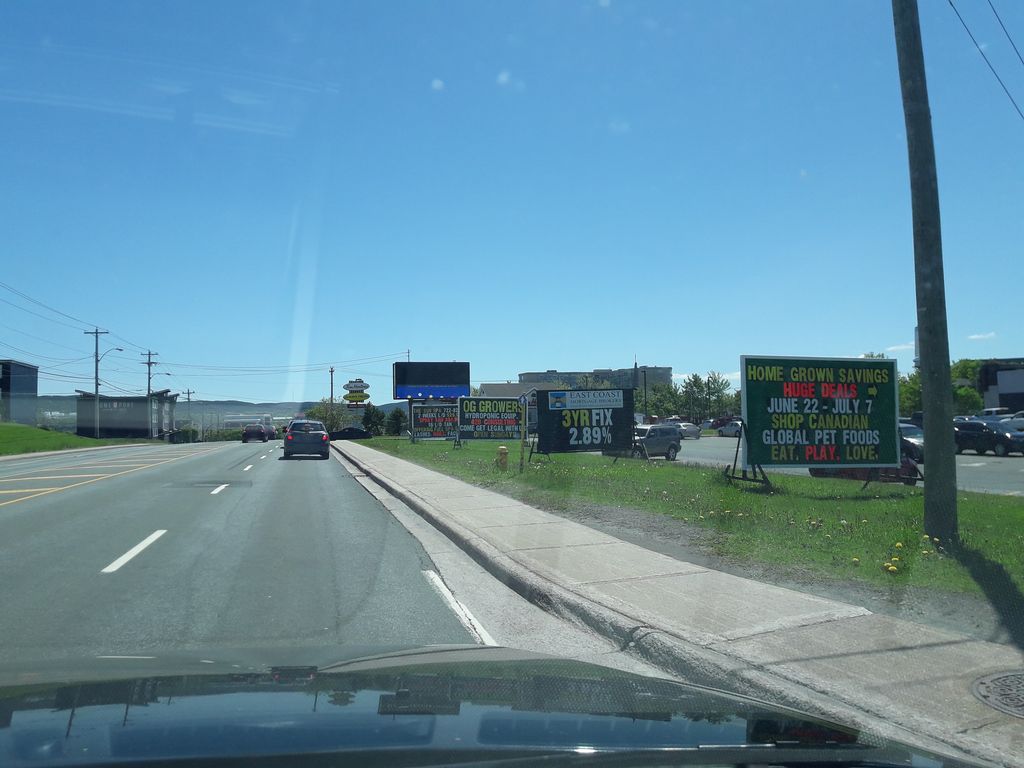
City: st_johns